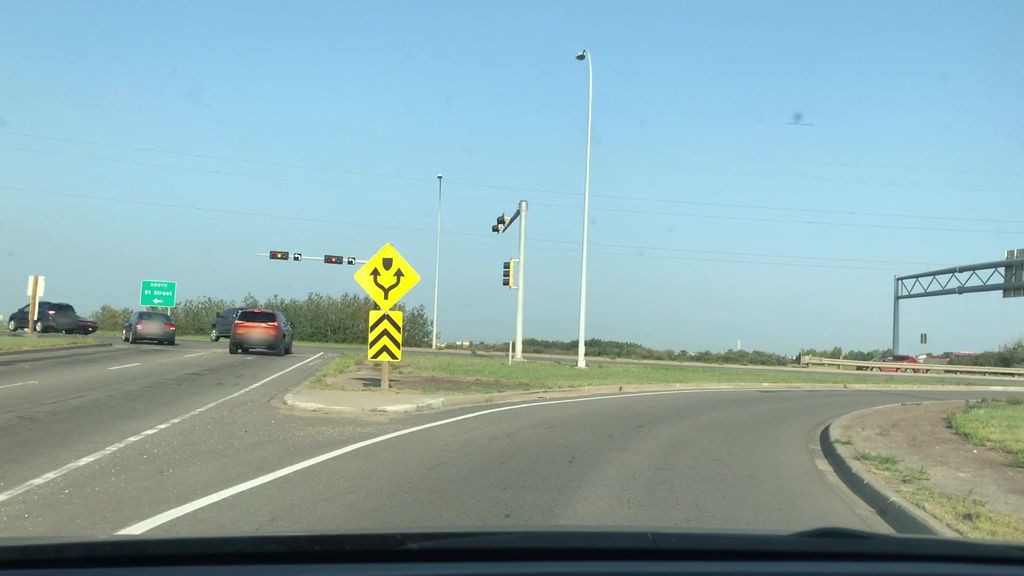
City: edmonton